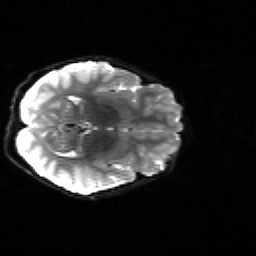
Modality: sbref
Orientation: axial
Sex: male
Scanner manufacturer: siemens
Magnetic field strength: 3 T
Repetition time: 5 s
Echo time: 0.071 s